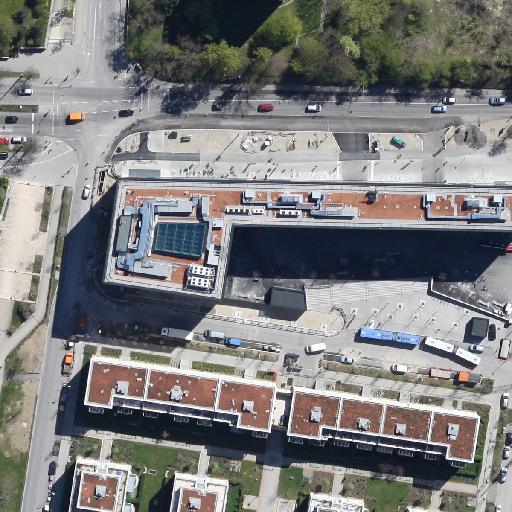
Referring expression: vehicle in the parking area